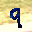
Label: 9